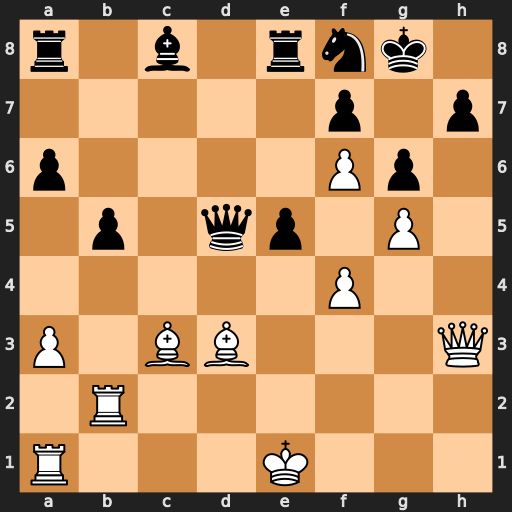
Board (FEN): r1b1rnk1/5p1p/p4Pp1/1p1qp1P1/5P2/P1BB3Q/1R6/R3K3
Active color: w
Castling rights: Q
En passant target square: -
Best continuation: Qh6 exf4+ Re2 Qh1+ Qxh1